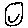
Label: smiley face